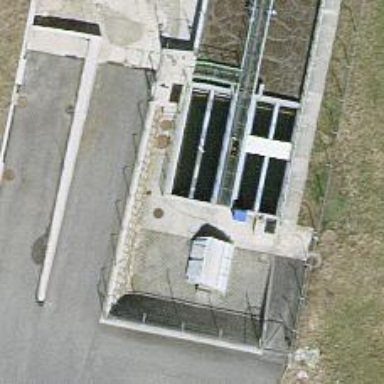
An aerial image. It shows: Wastewater plant.